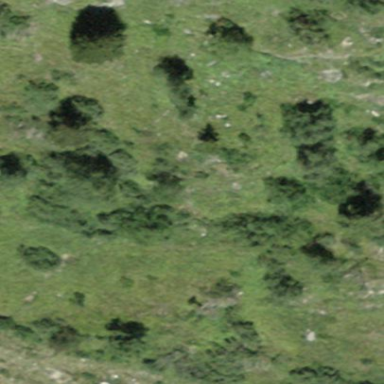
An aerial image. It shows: Patch of scrub vegetation.